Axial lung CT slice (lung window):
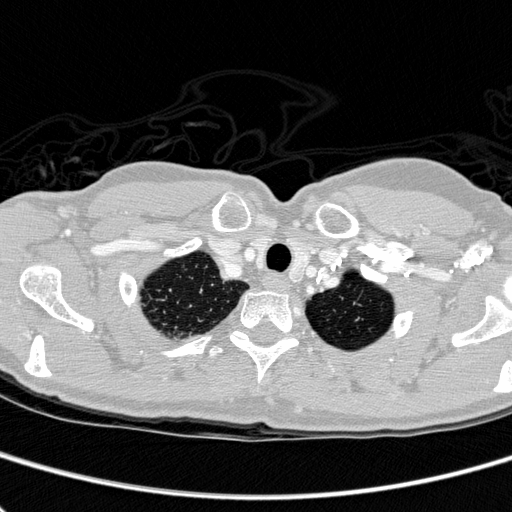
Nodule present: no